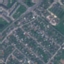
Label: Residential